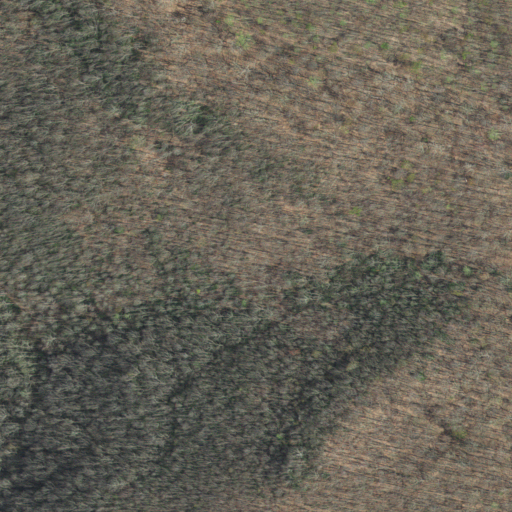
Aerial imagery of ridge(s) in Virginia named Pick Breeches Ridge containing deciduous forest, mixed forest, and open development